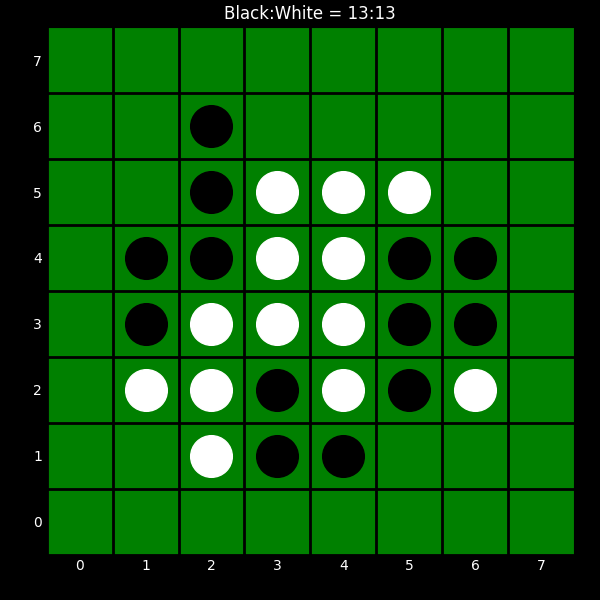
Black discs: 13
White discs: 13